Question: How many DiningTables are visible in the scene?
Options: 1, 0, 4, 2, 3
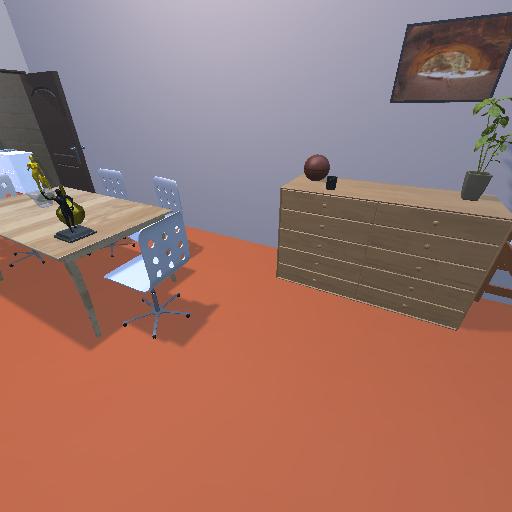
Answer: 1